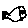
Label: fish